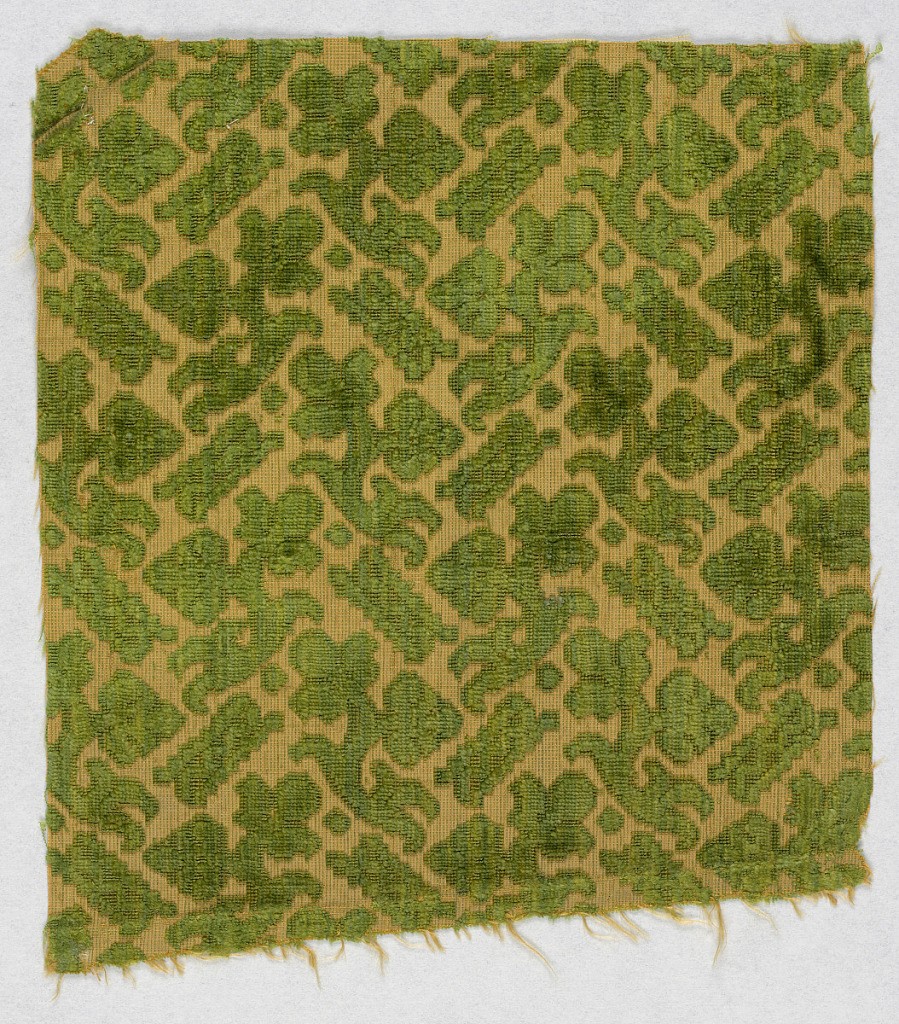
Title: Fragment
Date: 16th–17th century
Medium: silk Technique: cut and uncut supplementary warp pile (velvet) in a plain weave foundation
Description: Fragment of green cut and uncut velvet on a dark yellow ground in a stylized flower and barrette pattern.